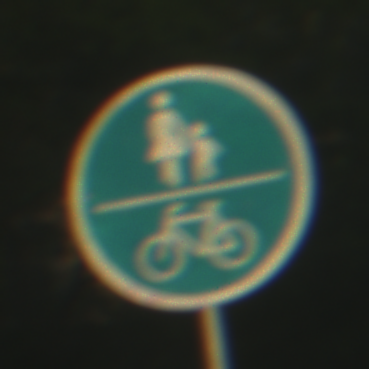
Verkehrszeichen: GemeinsamerGehUndRadweg
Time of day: SunriseSunset
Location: Outdoor (Suburban)
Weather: Clear
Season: NotSpecified
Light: Natural